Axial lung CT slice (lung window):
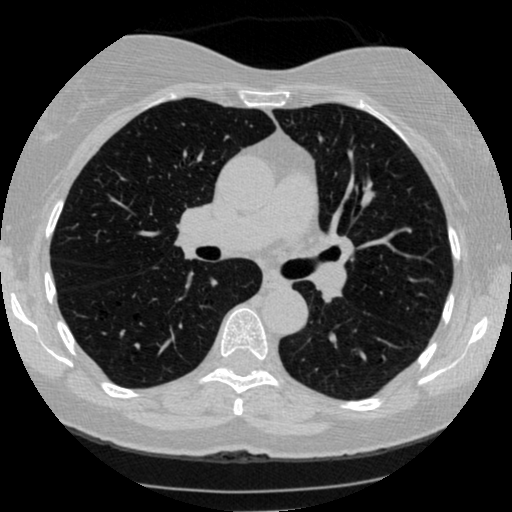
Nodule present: no